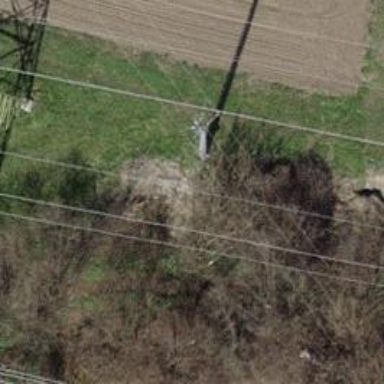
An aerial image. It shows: Three cables of power line.